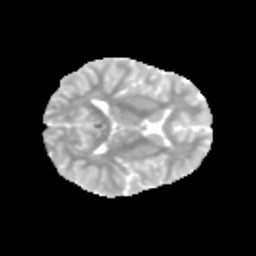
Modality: MD
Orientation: axial
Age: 12
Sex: female
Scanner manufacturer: siemens
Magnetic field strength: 3 T
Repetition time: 3.8 s
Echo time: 0.07 s